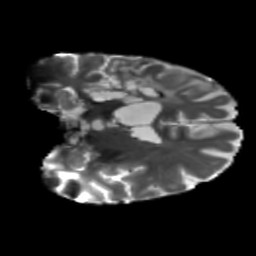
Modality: T2w
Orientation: coronal
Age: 60
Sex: male
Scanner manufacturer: siemens
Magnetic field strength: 3 T
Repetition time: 5.25 s
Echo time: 0.08 s